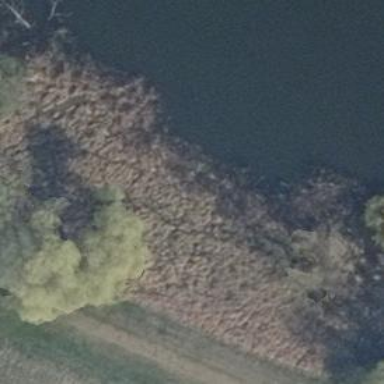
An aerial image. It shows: Wetland area characterized by wet meadow.